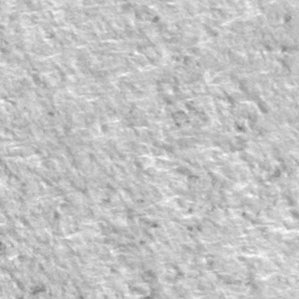
Label: frost